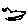
Label: bird